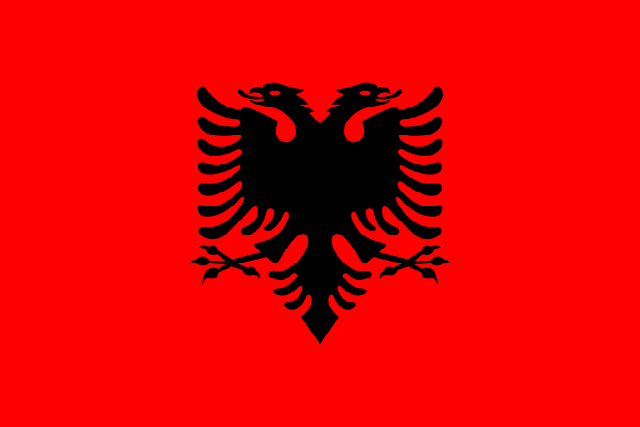
Country: Albania
Country code: al